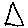
Label: triangle